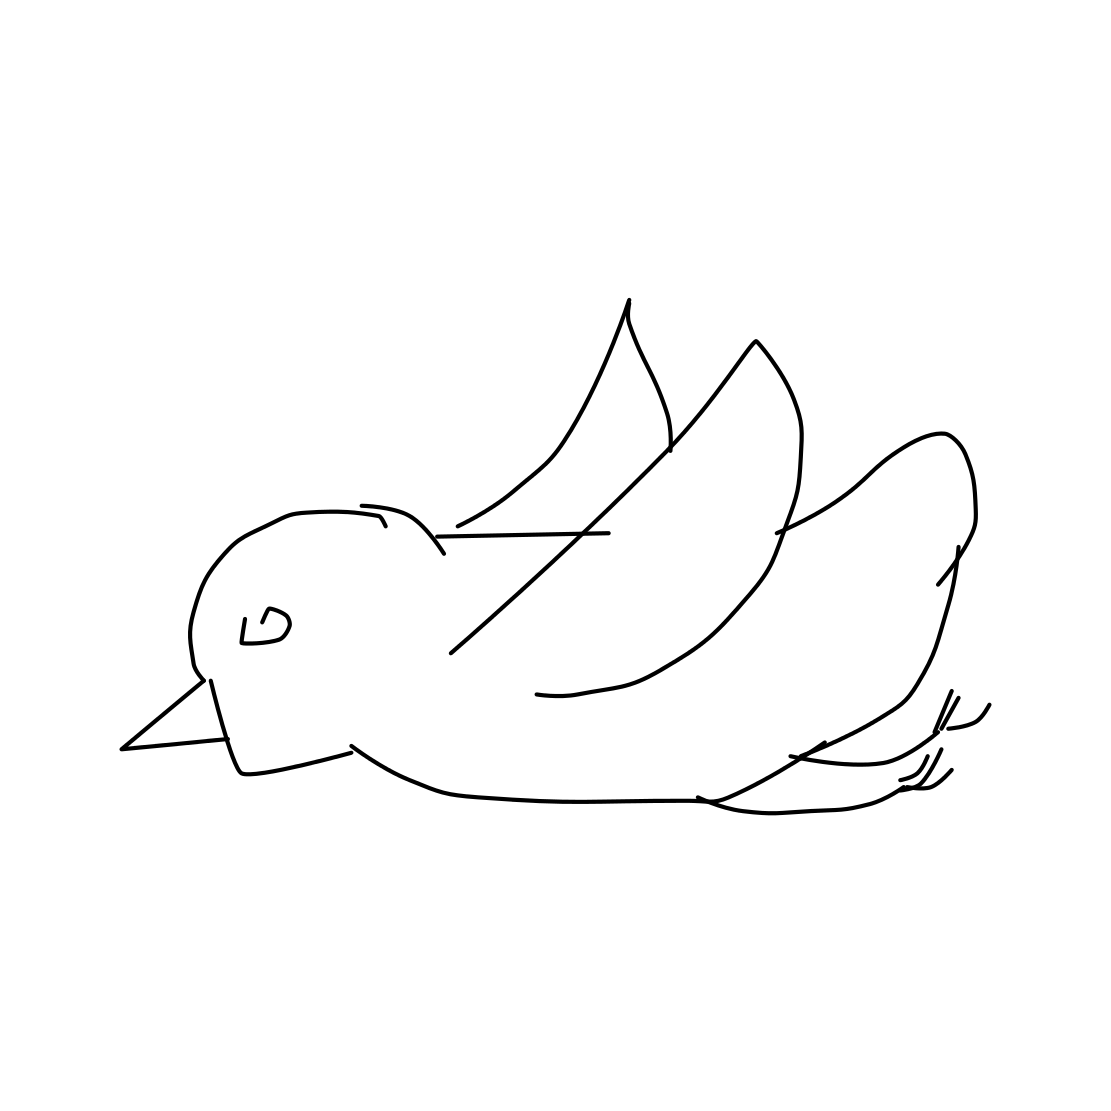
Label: flying bird